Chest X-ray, PA view. Patient: 39 years old, sex M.
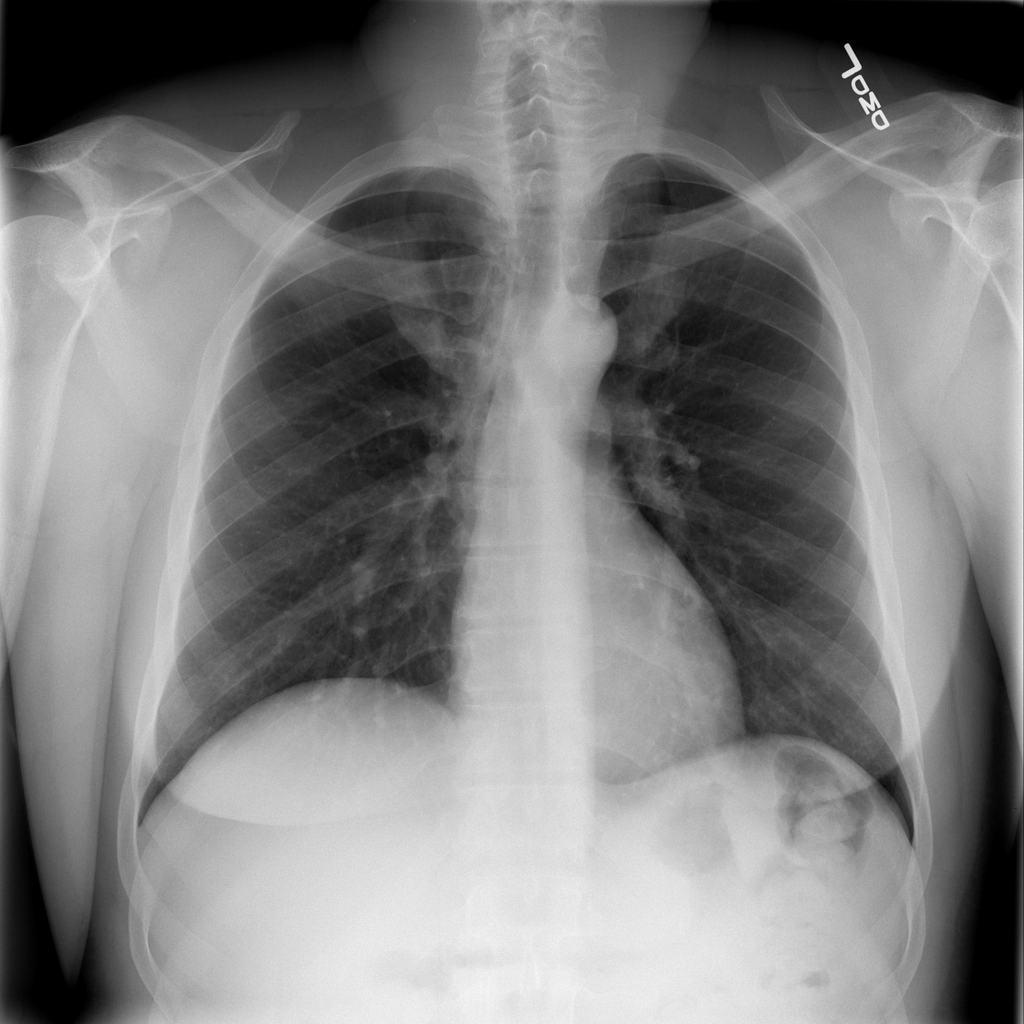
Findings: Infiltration